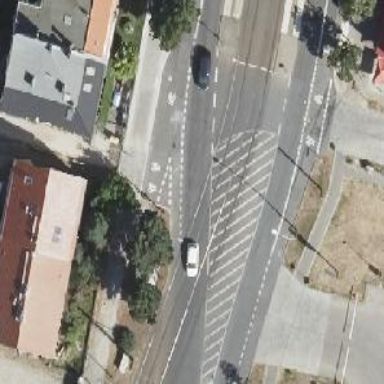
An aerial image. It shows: Secondary road with asphalt surface. There is cycle track on the right side and no sidewalk.